Interaction volume radius: 5 \u00c5
Interaction volume height: 40 \u00c5
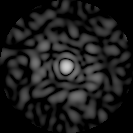
Disorder parameter: 0.8744